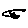
Label: bird